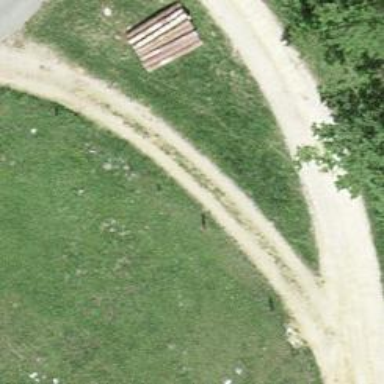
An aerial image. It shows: Track road with grade3 tracktype.